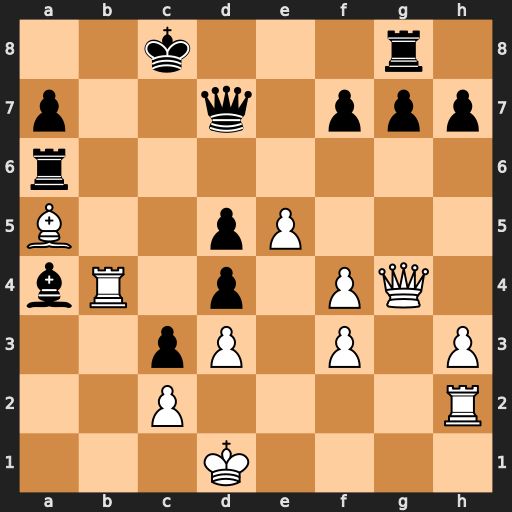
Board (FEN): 2k3r1/p2q1ppp/r7/B2pP3/bR1p1PQ1/2pP1P1P/2P4R/3K4
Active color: w
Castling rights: -
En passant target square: -
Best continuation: Rxa4 h5 Qxd7+